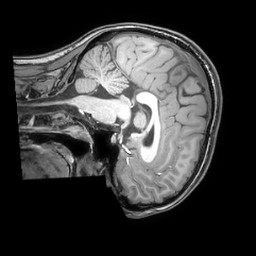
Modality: T1w
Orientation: sagittal
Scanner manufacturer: philips
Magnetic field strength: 3 T
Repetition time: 0.008 s
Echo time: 0.0035 s